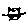
Label: cat